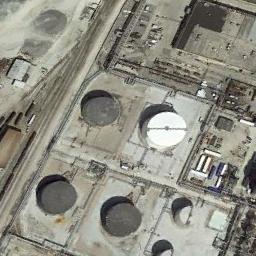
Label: storage_tank